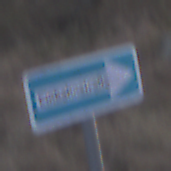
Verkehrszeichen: EinbahnstrasseRechtsweisend
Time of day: MorningAfternoon
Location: Outdoor (Nature)
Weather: PartlyCloudy
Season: NotSpecified
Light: Natural